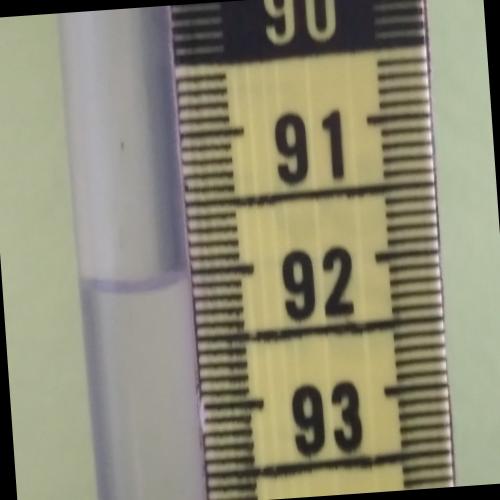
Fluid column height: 92.1 cm